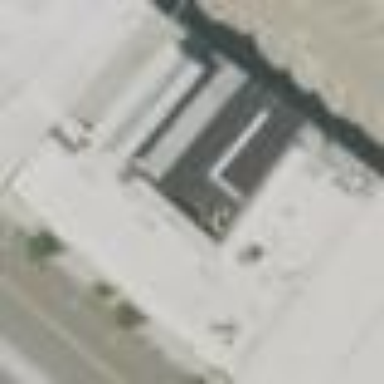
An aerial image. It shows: Building.